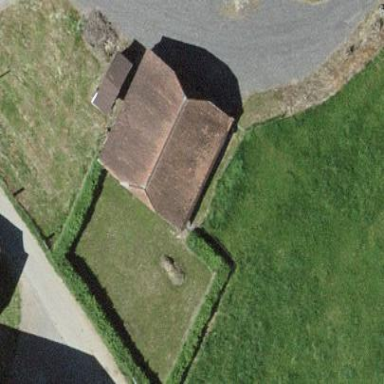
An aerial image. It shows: Rural barn.